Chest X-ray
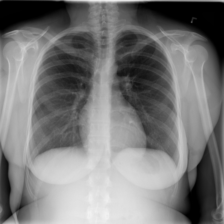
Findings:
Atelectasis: negative
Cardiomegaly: negative
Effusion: negative
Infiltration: negative
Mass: negative
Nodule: negative
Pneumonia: negative
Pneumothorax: negative
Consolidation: negative
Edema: negative
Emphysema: negative
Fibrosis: negative
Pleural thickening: negative
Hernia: negative